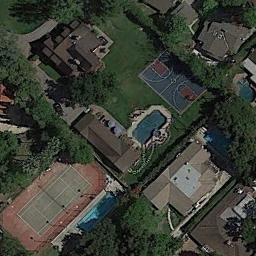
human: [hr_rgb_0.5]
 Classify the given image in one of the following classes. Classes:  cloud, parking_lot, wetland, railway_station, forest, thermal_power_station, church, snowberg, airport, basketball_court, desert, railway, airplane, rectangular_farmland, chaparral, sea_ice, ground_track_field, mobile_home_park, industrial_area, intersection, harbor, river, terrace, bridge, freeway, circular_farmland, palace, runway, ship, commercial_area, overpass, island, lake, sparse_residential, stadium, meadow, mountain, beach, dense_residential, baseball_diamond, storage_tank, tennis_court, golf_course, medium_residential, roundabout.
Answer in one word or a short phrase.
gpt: tennis_court